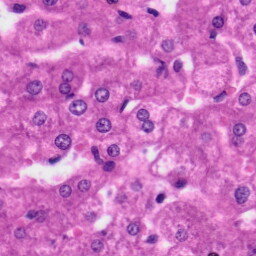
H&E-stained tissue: Liver